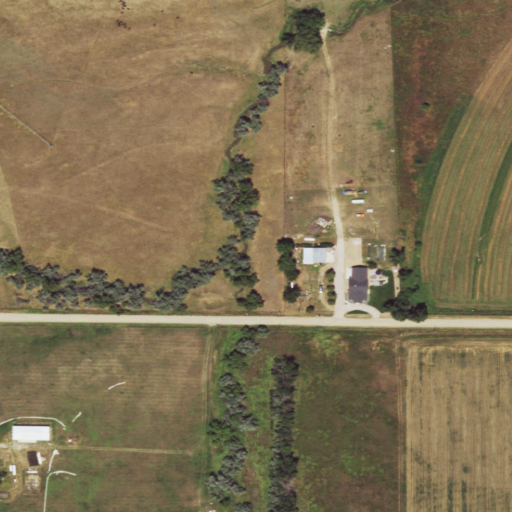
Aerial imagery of valley in Wyoming named Ayers Draw containing pasture, cultivated crops, woody wetlands, herbaceous wetlands, open development, shrub, and low intensity development